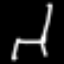
Label: chair